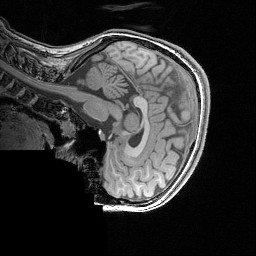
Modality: T1w
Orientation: sagittal
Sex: female
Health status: ill
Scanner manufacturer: siemens
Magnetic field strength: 3 T
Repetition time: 1.57 s
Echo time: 0.00342 s